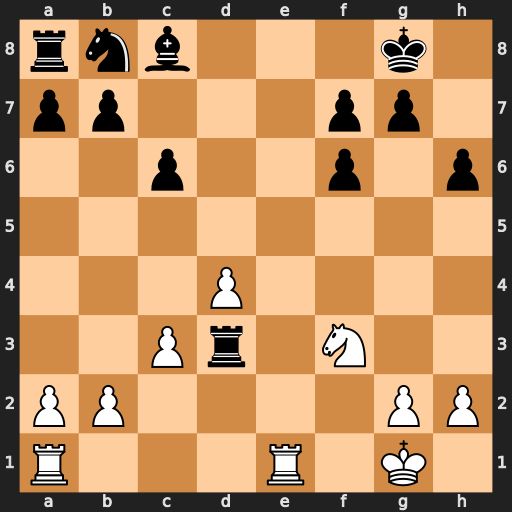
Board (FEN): rnb3k1/pp3pp1/2p2p1p/8/3P4/2Pr1N2/PP4PP/R3R1K1
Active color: w
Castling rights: -
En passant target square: -
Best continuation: Re8+ Kh7 Rxc8